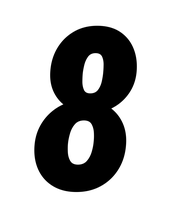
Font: Roboto-Italic_Condensed_ExtraBold_Italic